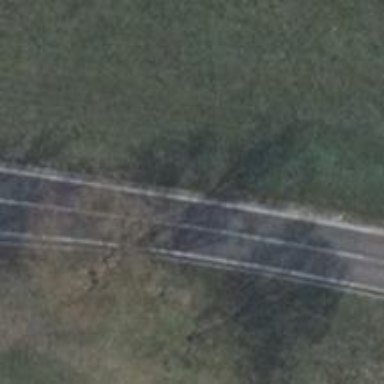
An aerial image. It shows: Primary road with asphalt surface.